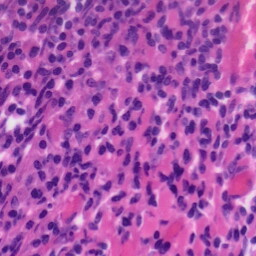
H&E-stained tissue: Tonsil